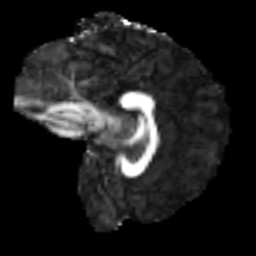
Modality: FA
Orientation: sagittal
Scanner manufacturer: siemens
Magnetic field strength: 3 T
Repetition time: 3.6 s
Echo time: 0.092 s